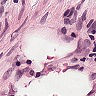
Metastatic tissue present: no